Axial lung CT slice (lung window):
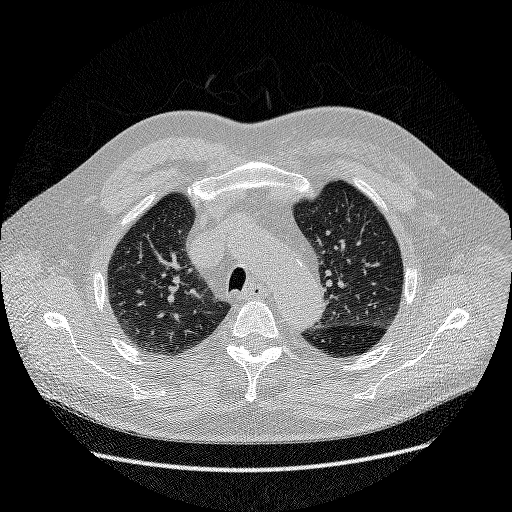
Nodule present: no